Field crop: tomato
Growth stage: 1
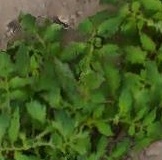
Species: tomato